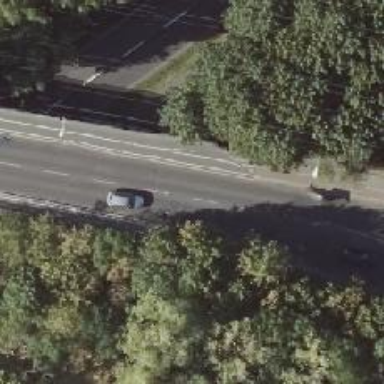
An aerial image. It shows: Secondary road with lane markings on asphalt bridge. The road includes track for cyclists on both sides.